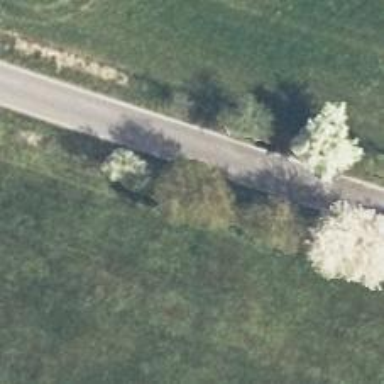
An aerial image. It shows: Row of deciduous broadleaved trees.